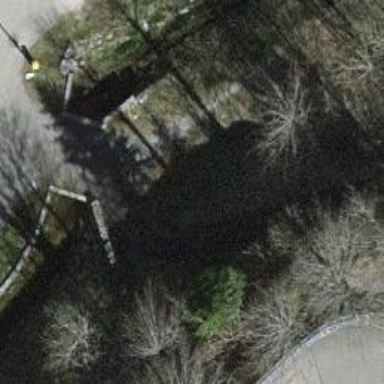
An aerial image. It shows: Road with steps.